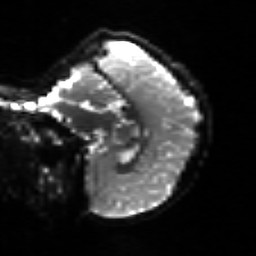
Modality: sbref
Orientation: sagittal
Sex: male
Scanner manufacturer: siemens
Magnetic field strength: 3 T
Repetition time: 5 s
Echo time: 0.071 s